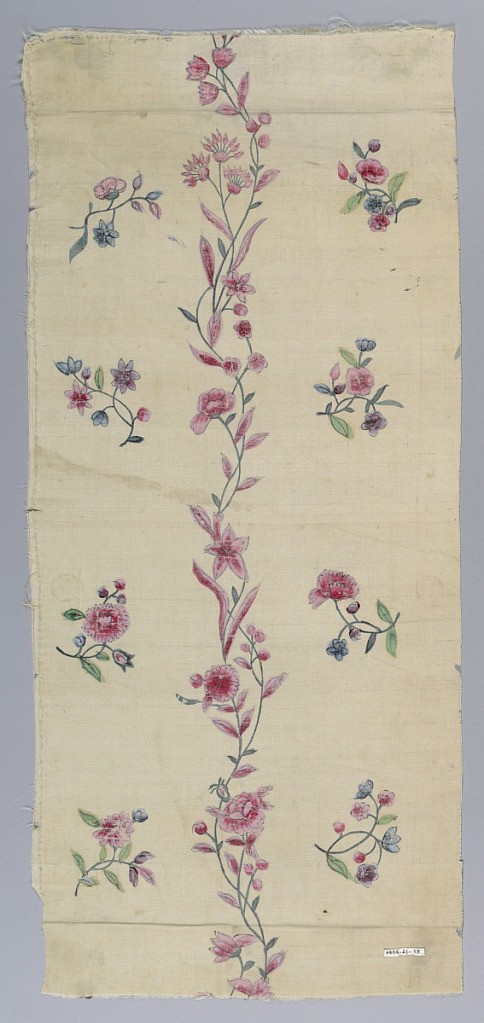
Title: Fragment
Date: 18th century
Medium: tempera on silk Technique: printed and painted on plain weave
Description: White ground fabric with a design of a central slender twining stem with rose-colored blossoms and buds with scattered floral sprays in green, blue and rose at either side.